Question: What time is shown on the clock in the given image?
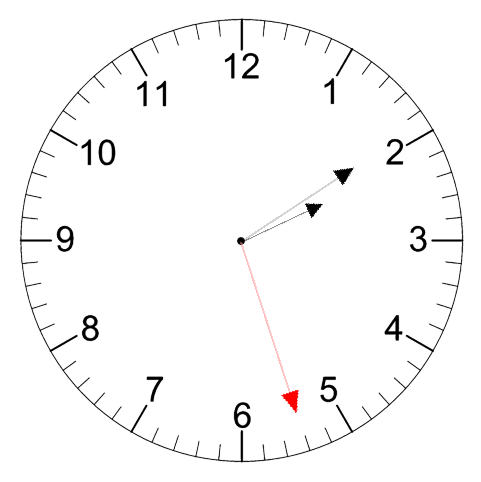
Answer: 02:09:27